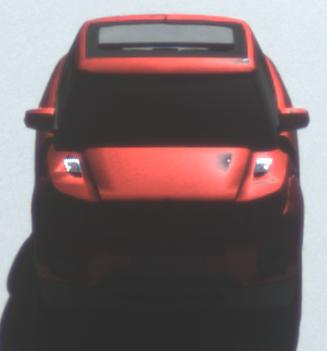
Make: Land Rover
Model: Range Rover Evoque 2.0 Si4
Detailed model: Range Rover Evoque (I)
Model produced from: 2011/08
Model produced until: 2013/11
Doors: 5
Color: red
Road condition: dry road
Daytime: morning or afternoon
Contrast: high contrast